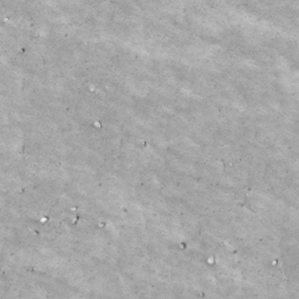
Label: non_frost